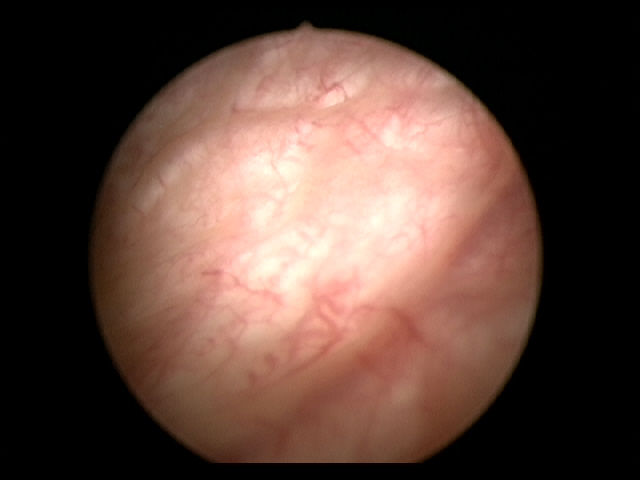
Modality: WLC
Class: Non-malignant
Subclass: BenignNOS
Lesion: L2
Morphology: Non-papillary
Bladder cancer association: No